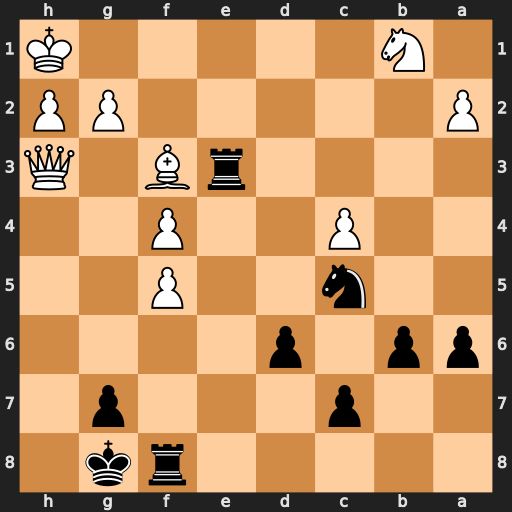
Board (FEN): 5rk1/2p3p1/pp1p4/2n2P2/2P2P2/4rB1Q/P5PP/1N5K
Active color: b
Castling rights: -
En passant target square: -
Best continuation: Re1#